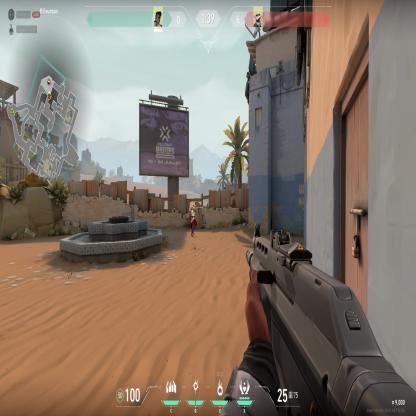
Label: enemy